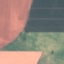
Label: AnnualCrop